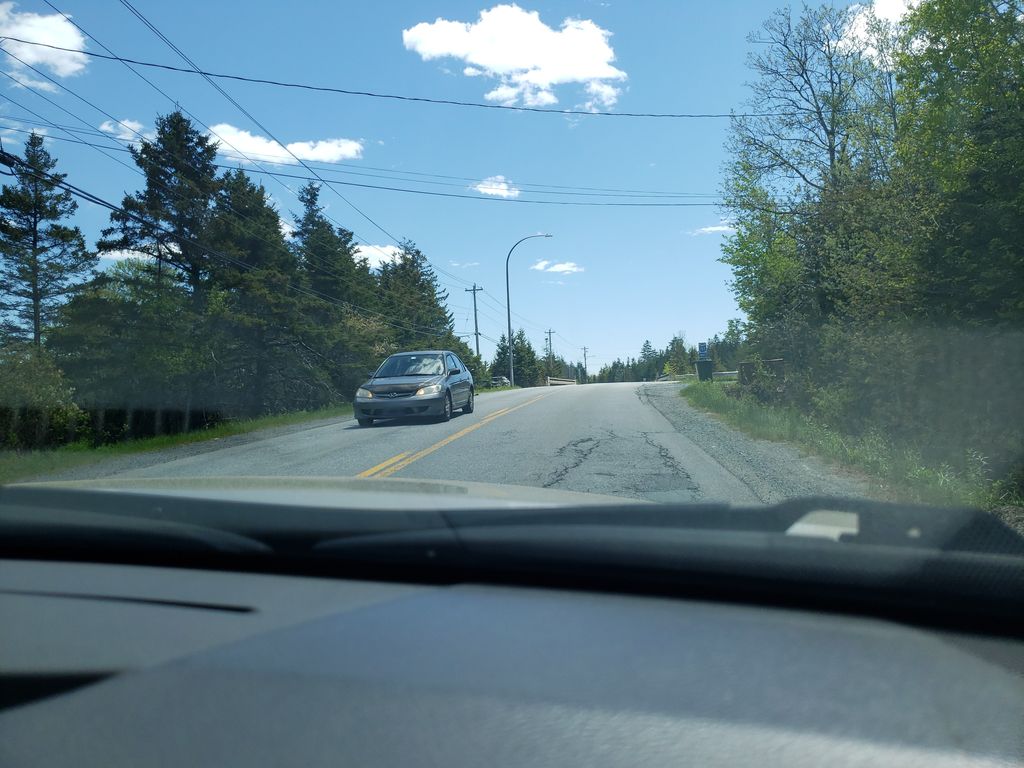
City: halifax